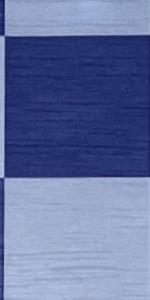
Label: Empty